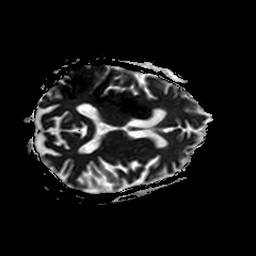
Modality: ADC
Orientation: axial
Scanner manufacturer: philips
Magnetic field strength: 3 T
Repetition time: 3.08 s
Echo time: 0.076 s